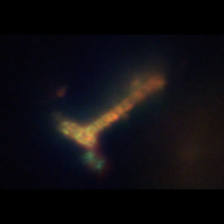
Taxon: Chaetoceros
Group: Diatoms